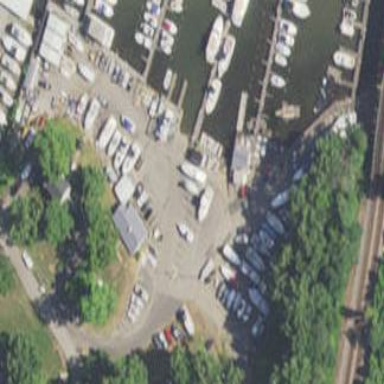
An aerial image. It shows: Boatyard located near waterway.